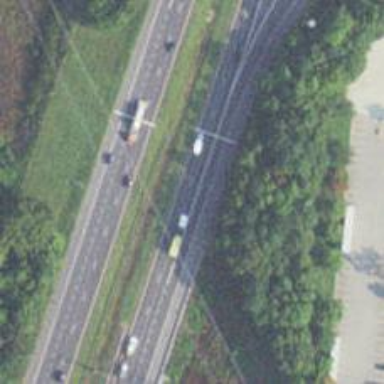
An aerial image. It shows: View of motorway.